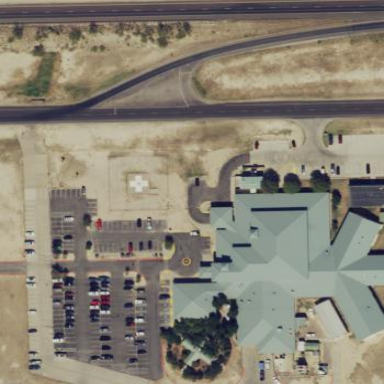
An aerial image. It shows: Hospital providing healthcare services.